Question: I am developing mobile web app. However, safari in iOS 5.1 or below has limited memory. I need to minimize the memory usage when i use css3 transition. I found that if I use css style "display:none / visibility: hidden", The app will not crash by memory problem. So I want to make thing "hidden" when they are truly hidden.
My English is bad. the picture can show what I want to:
uploaded image**:**

Another example which is a website used the css "visibility: hidden" property to hide every session when it is not on screen:
<URL>
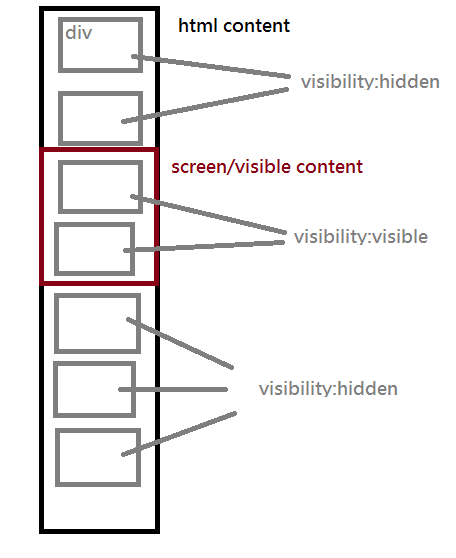
Answer: There's a <URL>.
You can set everything to 'visibility:hidden;' and then show only the items in the viewport. Once the user scrolls you can re-grab the viewport elements and show them too.
'''
$(":in-viewport").css("visibility", "visible")
'''